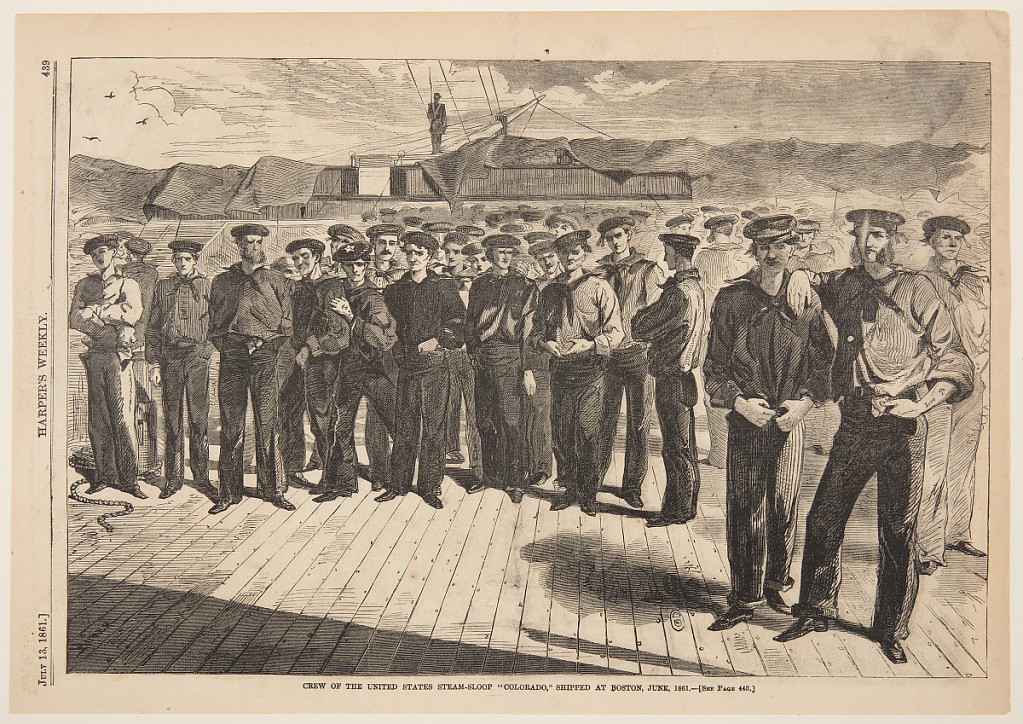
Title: Crew of the U.S. Steam-sloop "Colorado," Shipped at Boston, June 1861, from Harper's Weekly, July 13, 1861, p. 439.
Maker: Winslow Homer, American, 1836–1910
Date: July 13, 1861
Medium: Wood engraving in black ink on newsprint paper
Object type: Print
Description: Horizontal group of sailors standing on the deck of the ship, facing the spectator.